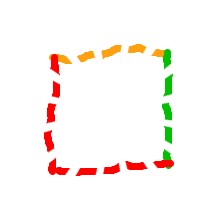
Shape: square